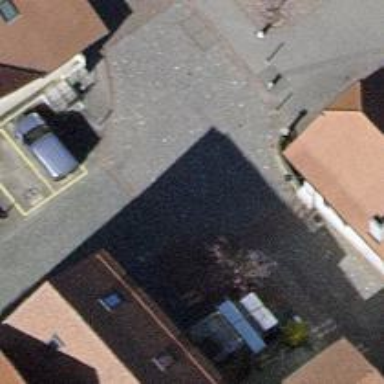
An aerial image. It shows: Residential road with sett surface.